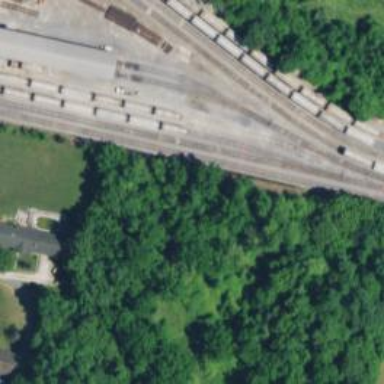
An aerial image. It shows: Railway siding for service.